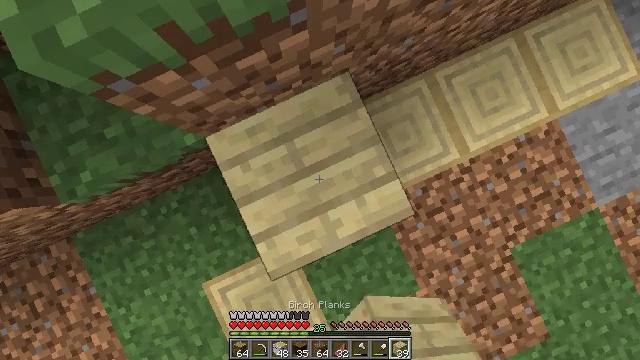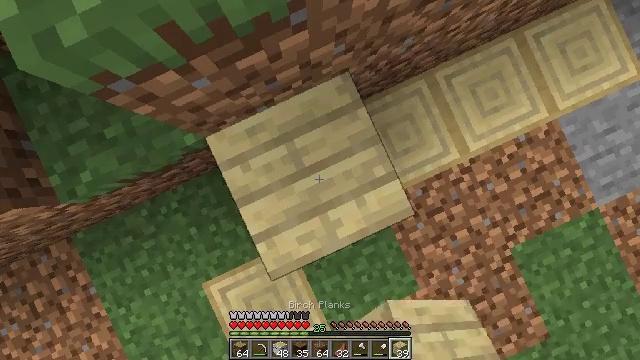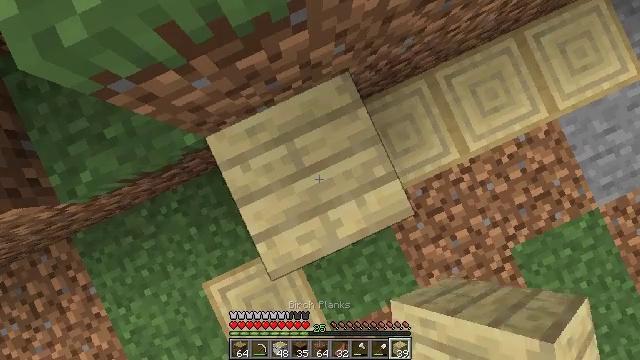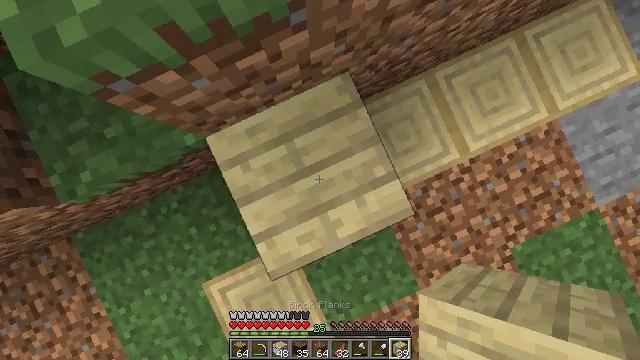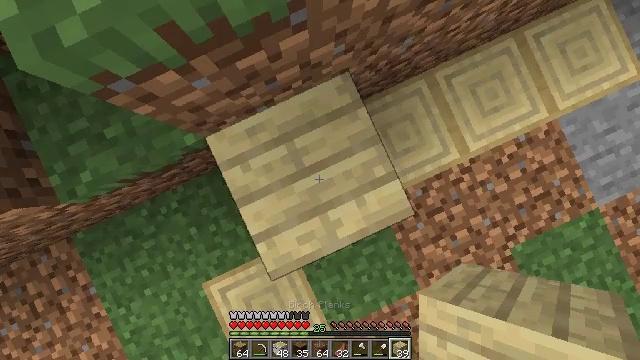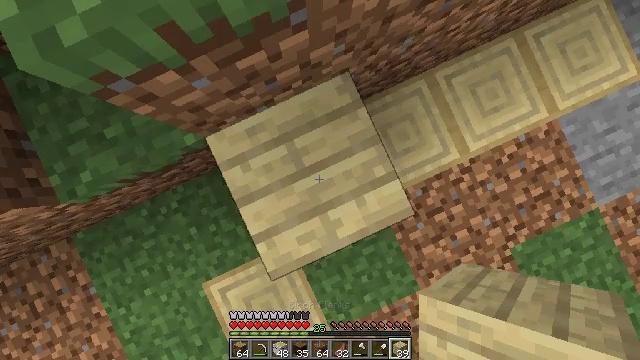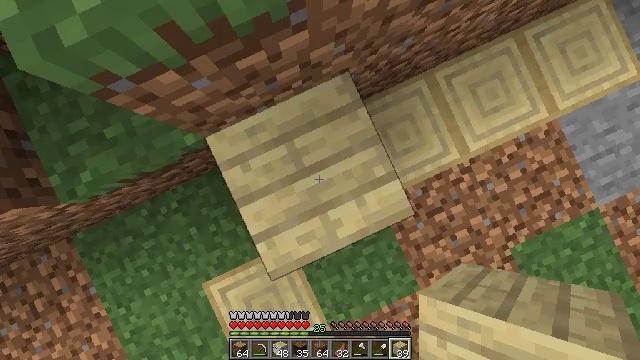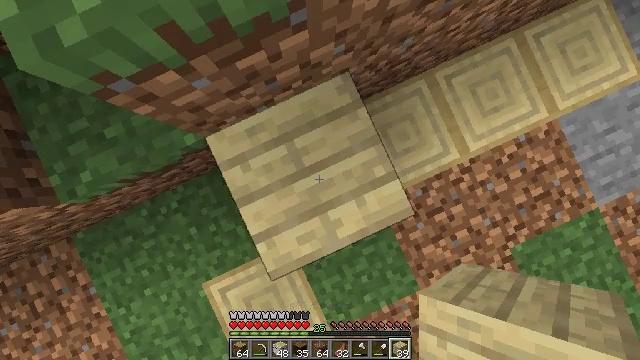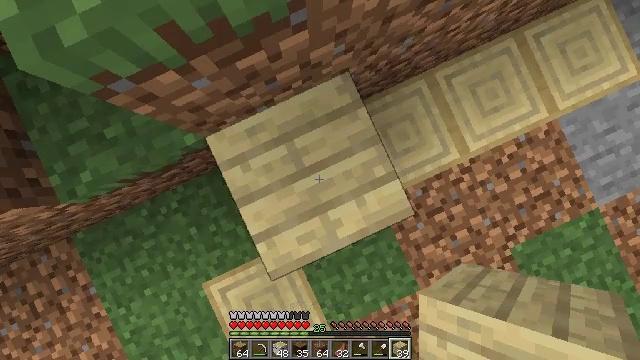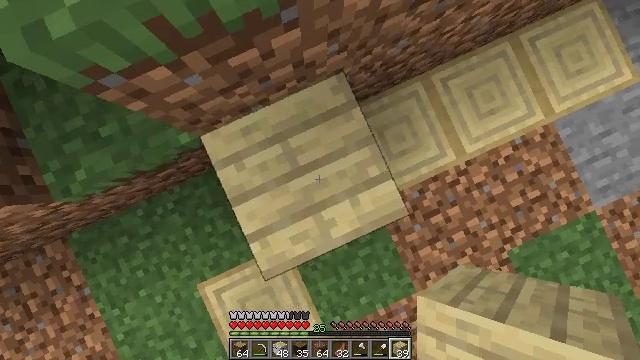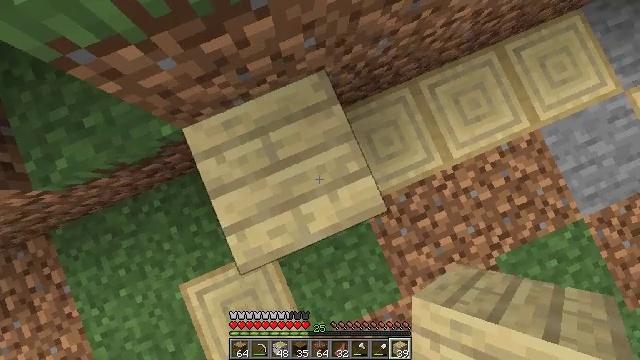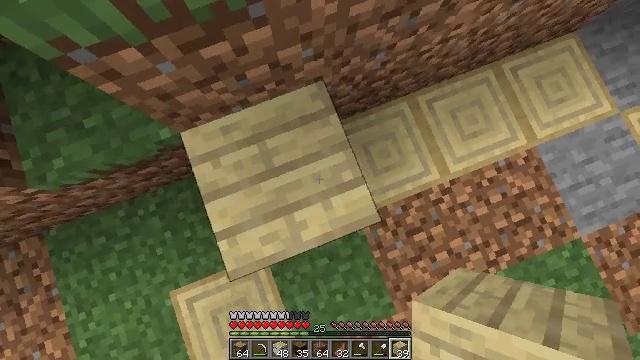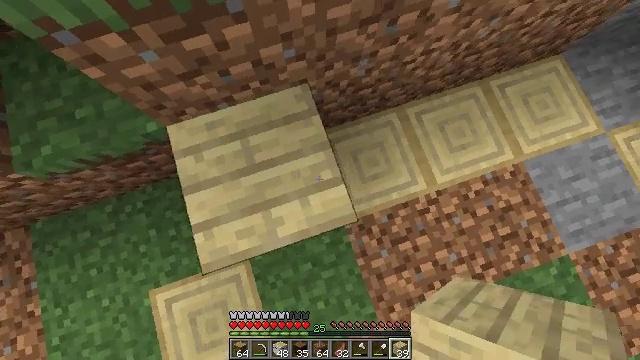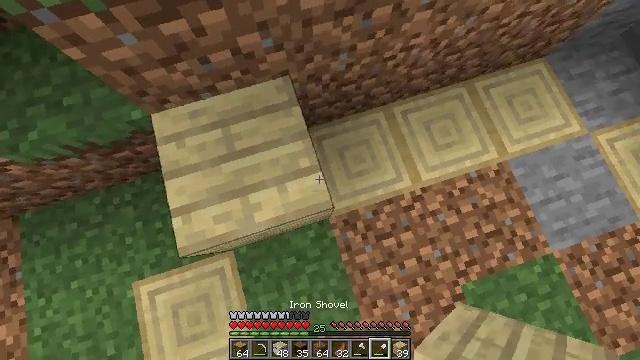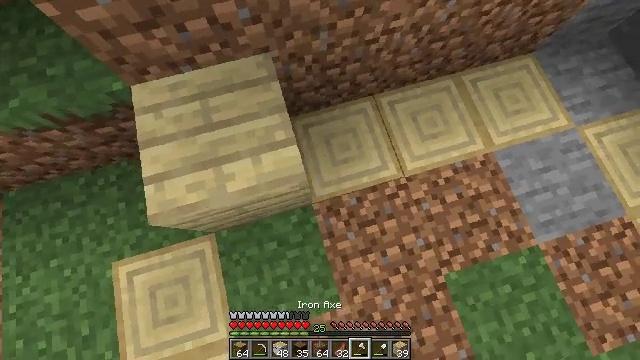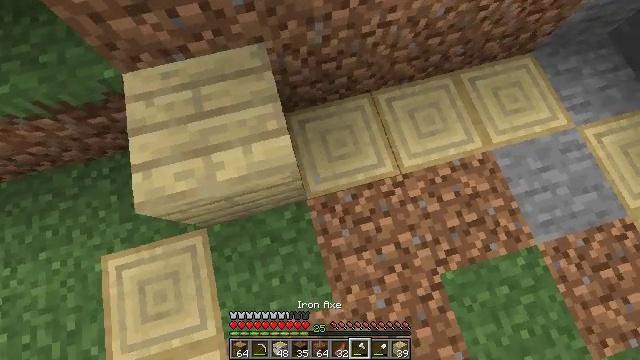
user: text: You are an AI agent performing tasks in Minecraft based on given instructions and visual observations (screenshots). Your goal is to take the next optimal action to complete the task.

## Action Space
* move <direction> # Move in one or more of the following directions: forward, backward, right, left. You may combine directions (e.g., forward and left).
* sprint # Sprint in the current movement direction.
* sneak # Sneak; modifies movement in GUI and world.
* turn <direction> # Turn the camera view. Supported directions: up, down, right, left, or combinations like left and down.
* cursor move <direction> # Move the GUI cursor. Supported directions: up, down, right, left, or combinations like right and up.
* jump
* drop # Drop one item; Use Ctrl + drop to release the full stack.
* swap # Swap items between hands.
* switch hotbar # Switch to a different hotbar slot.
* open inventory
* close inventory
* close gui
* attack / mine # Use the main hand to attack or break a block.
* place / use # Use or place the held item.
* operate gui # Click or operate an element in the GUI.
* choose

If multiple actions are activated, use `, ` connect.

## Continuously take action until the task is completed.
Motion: motion action
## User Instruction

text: Mine the birch planks.
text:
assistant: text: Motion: no_op
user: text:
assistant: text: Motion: no_op
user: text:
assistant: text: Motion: no_op
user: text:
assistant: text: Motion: no_op
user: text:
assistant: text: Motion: no_op
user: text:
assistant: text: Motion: no_op
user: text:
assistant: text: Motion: no_op
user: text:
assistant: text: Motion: no_op
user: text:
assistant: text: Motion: move back and move right
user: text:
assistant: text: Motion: move back and move right, turn left and up
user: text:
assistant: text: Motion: move back and move right, turn left and up
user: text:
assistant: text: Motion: move back and move right, turn left and up
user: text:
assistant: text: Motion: move back and move right, turn up
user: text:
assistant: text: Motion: move back and move right, turn left and up
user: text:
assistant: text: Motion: turn up
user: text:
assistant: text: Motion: turn left and up
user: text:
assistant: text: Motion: no_op
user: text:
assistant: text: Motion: no_op
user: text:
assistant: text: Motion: turn left and up
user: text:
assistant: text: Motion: turn left and up
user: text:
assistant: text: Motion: turn left and up
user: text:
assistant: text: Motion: turn left and up
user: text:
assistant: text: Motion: turn left and up
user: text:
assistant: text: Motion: move left, turn left and up
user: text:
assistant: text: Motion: move left
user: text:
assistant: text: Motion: move left, turn right and down
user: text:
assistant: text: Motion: turn right
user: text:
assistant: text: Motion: turn right, attack / mine
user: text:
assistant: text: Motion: turn right, attack / mine
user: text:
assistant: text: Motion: turn right, attack / mine